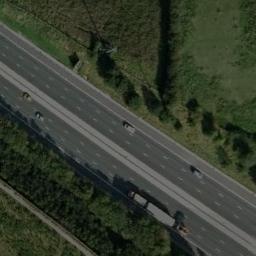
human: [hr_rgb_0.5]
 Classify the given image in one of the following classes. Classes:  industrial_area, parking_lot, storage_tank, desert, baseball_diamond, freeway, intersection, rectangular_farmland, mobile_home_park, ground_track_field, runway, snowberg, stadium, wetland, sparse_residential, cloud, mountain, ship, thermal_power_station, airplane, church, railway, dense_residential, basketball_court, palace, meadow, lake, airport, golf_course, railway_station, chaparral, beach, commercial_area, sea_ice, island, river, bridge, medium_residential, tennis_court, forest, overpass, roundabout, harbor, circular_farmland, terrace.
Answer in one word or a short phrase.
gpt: freeway